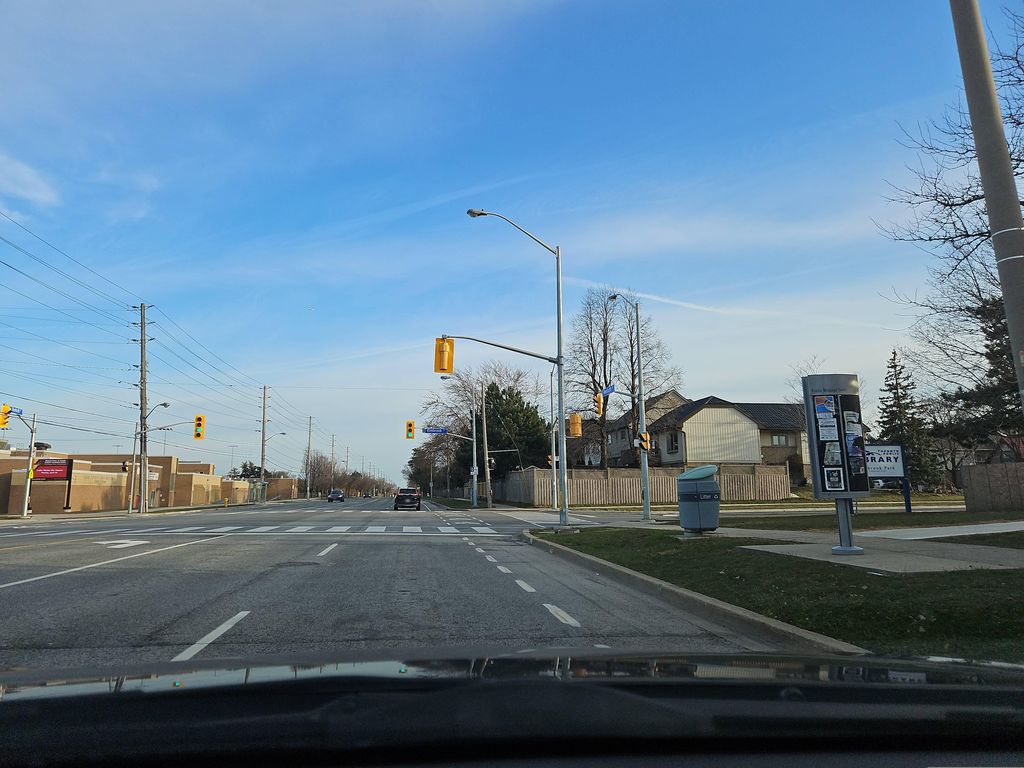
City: toronto